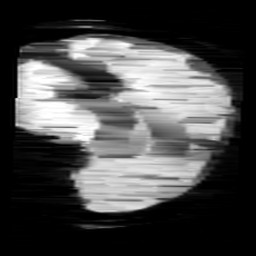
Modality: minIP
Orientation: sagittal
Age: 11
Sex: female
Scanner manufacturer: siemens
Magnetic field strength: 3 T
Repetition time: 0.027 s
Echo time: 0.02 s